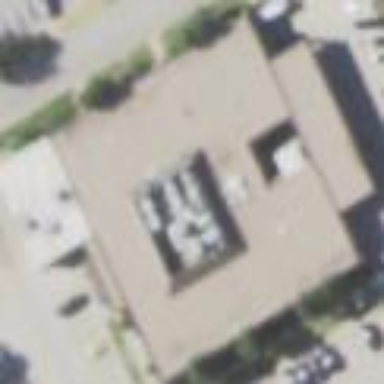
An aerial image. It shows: Public building.